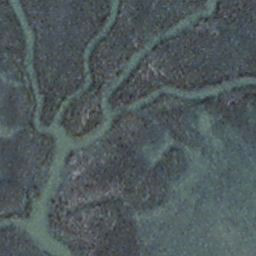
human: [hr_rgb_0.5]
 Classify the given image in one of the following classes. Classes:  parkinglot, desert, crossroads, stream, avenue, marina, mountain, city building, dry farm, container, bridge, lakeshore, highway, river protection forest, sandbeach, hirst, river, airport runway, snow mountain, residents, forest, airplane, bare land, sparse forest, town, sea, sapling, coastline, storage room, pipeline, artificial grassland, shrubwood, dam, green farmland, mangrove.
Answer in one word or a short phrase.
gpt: stream